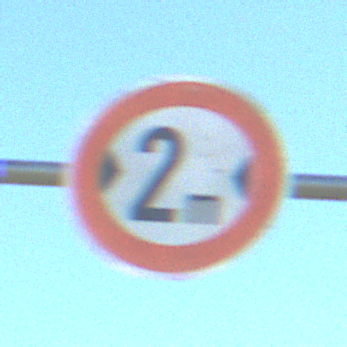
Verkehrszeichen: TatsaechlicheBreite2
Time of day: MorningAfternoon
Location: Outdoor (Nature)
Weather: Clear
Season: Autumn
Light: Natural